Interaction volume radius: 10 \u00c5
Interaction volume height: 10 \u00c5
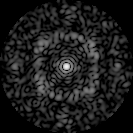
Disorder parameter: 0.7238